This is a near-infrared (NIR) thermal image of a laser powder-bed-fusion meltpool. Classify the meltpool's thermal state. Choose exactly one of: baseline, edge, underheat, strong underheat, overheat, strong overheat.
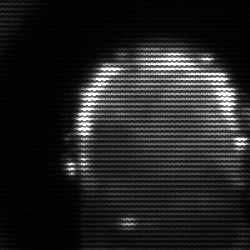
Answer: baseline